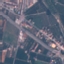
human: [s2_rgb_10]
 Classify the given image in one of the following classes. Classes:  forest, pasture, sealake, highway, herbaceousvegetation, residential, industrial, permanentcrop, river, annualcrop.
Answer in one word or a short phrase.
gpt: Highway